Interaction volume radius: 10 \u00c5
Interaction volume height: 40 \u00c5
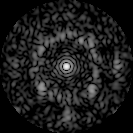
Disorder parameter: 0.6521